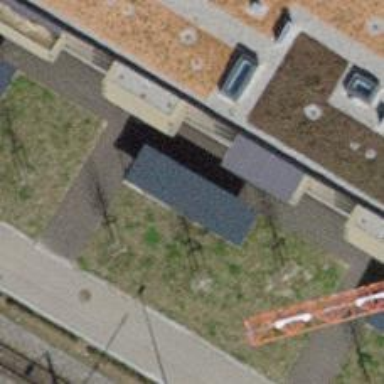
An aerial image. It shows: Bicycle parking area.